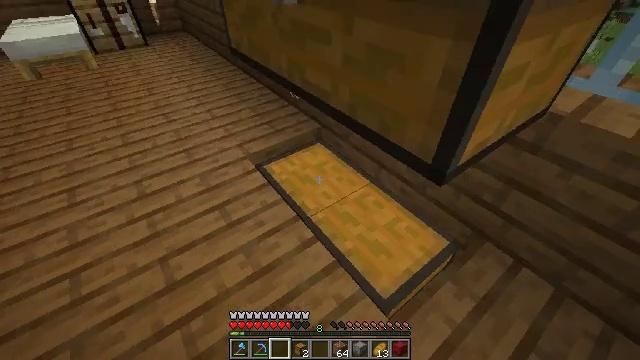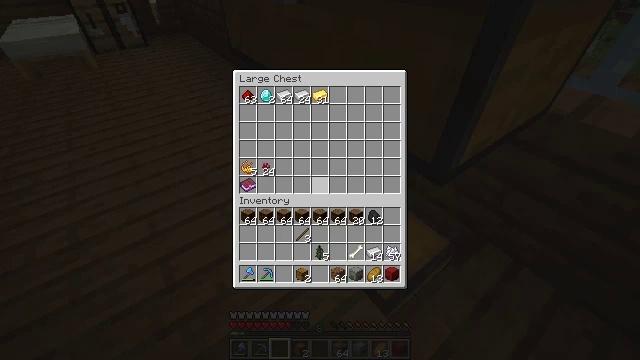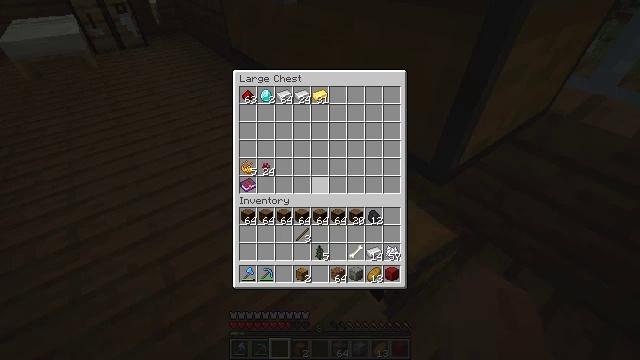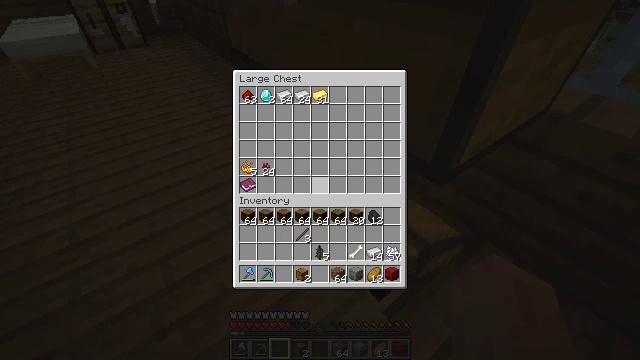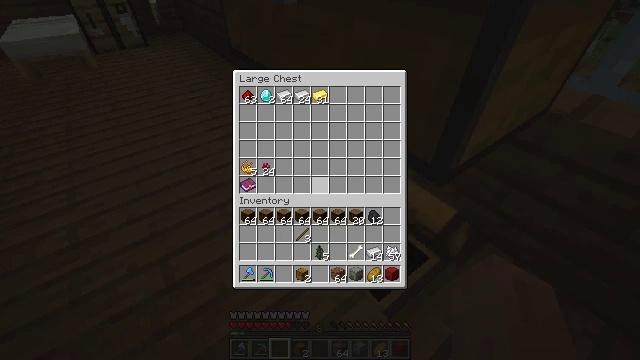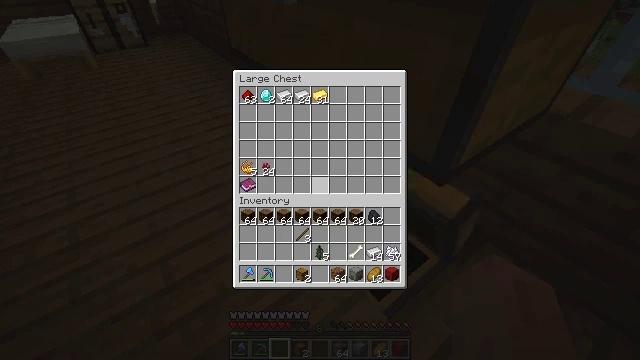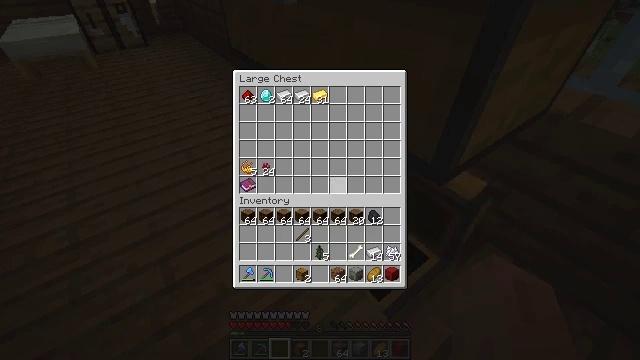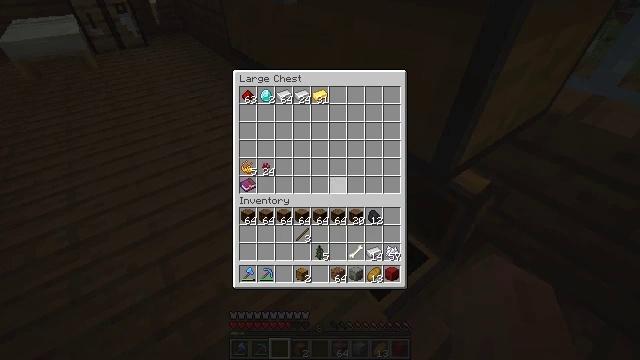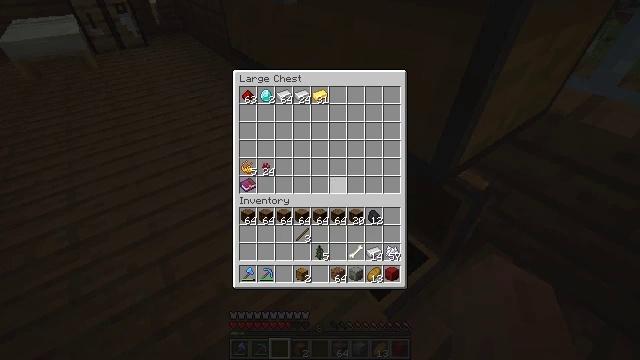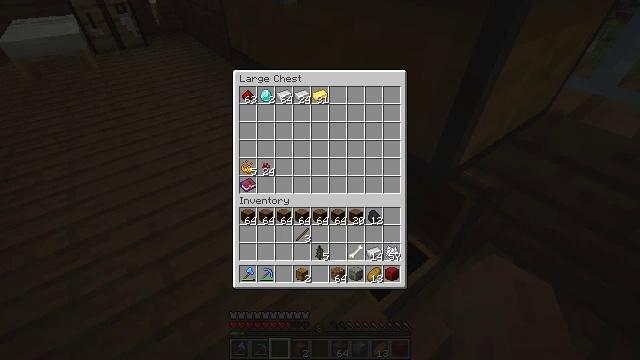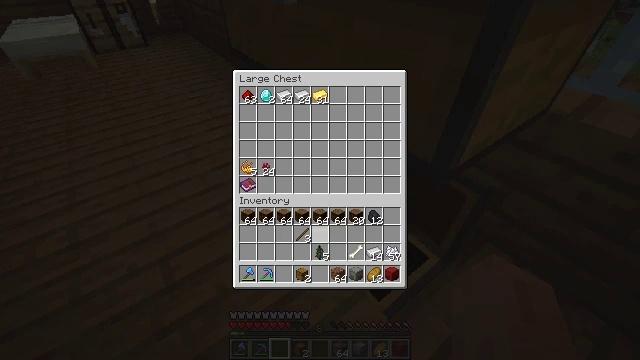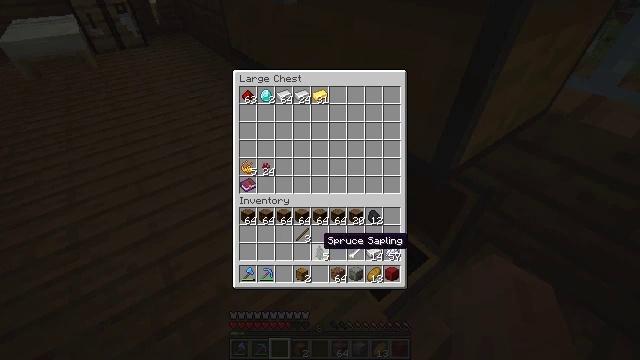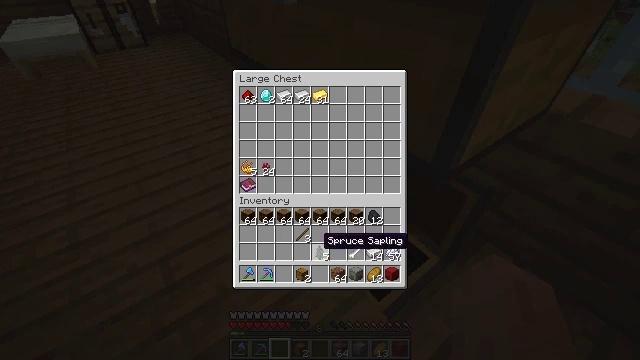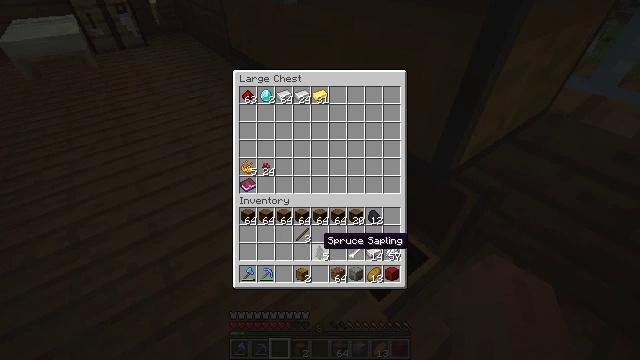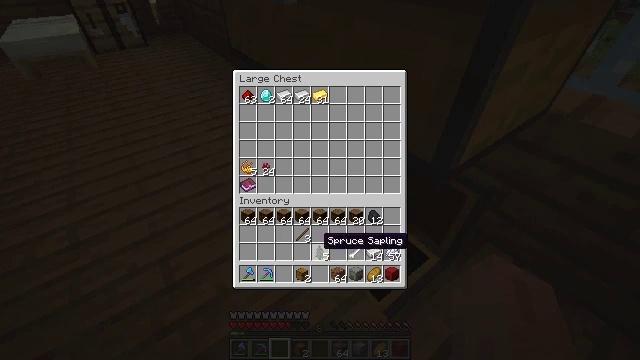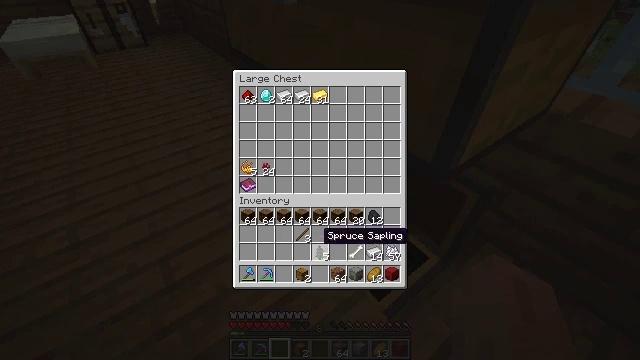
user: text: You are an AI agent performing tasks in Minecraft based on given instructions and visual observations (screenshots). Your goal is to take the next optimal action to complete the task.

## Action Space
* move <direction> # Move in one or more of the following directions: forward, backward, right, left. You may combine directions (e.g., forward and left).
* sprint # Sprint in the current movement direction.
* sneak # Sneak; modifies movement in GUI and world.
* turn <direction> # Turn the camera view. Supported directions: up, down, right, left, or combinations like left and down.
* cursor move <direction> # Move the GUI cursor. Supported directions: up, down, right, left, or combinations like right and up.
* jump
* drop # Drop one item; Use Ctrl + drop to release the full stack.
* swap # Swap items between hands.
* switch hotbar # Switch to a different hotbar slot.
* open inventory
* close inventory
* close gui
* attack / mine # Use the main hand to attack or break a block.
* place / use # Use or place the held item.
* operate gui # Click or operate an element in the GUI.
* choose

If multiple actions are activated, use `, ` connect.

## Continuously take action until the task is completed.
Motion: motion action
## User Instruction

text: Mine the spruce door to collect it.
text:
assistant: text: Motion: open gui
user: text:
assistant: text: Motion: no_op
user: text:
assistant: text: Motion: no_op
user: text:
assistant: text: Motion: no_op
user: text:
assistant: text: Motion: sneak, cursor move right
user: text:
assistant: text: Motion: sneak
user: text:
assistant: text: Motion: sneak
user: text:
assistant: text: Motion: sneak
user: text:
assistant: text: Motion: sneak, cursor move left and down
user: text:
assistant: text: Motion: sneak, cursor move down
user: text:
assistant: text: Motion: sneak, cursor move down
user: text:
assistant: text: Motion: sneak
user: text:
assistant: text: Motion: sneak
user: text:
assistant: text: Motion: sneak
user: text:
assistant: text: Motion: sneak
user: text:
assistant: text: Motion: sneak
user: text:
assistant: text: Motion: sneak, cursor move down
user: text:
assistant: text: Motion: sneak, cursor move down
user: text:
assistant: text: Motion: sneak
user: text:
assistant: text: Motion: sneak
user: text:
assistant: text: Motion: sneak, cursor move up
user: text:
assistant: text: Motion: sneak, cursor move right and up
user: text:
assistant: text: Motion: sneak, cursor move right
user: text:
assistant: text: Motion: sneak, cursor move right
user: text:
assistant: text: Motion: sneak
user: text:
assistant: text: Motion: sneak
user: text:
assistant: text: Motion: sneak
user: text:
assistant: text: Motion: sneak
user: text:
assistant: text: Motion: sneak, operate gui
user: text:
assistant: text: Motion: sneak, operate gui